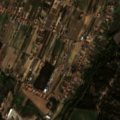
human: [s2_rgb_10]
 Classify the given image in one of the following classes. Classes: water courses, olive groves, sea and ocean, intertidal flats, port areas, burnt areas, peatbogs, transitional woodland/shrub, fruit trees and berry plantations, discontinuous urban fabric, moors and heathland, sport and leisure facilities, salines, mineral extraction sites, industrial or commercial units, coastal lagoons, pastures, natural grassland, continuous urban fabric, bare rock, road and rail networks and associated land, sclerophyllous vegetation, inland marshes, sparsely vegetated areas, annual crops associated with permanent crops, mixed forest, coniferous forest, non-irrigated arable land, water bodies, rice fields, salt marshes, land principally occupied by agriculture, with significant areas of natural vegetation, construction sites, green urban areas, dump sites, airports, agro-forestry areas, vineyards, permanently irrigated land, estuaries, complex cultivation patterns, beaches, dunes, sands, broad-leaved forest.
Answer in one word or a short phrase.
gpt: rice fields, complex cultivation patterns, land principally occupied by agriculture, with significant areas of natural vegetation, broad-leaved forest, transitional woodland/shrub